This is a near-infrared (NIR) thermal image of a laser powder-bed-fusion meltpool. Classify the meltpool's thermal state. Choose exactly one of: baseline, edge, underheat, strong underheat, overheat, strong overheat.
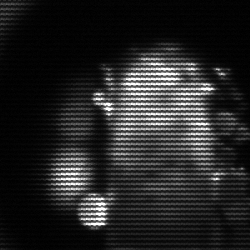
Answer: strong underheat